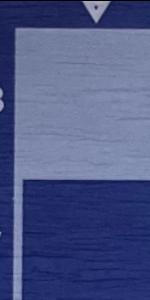
Label: Empty